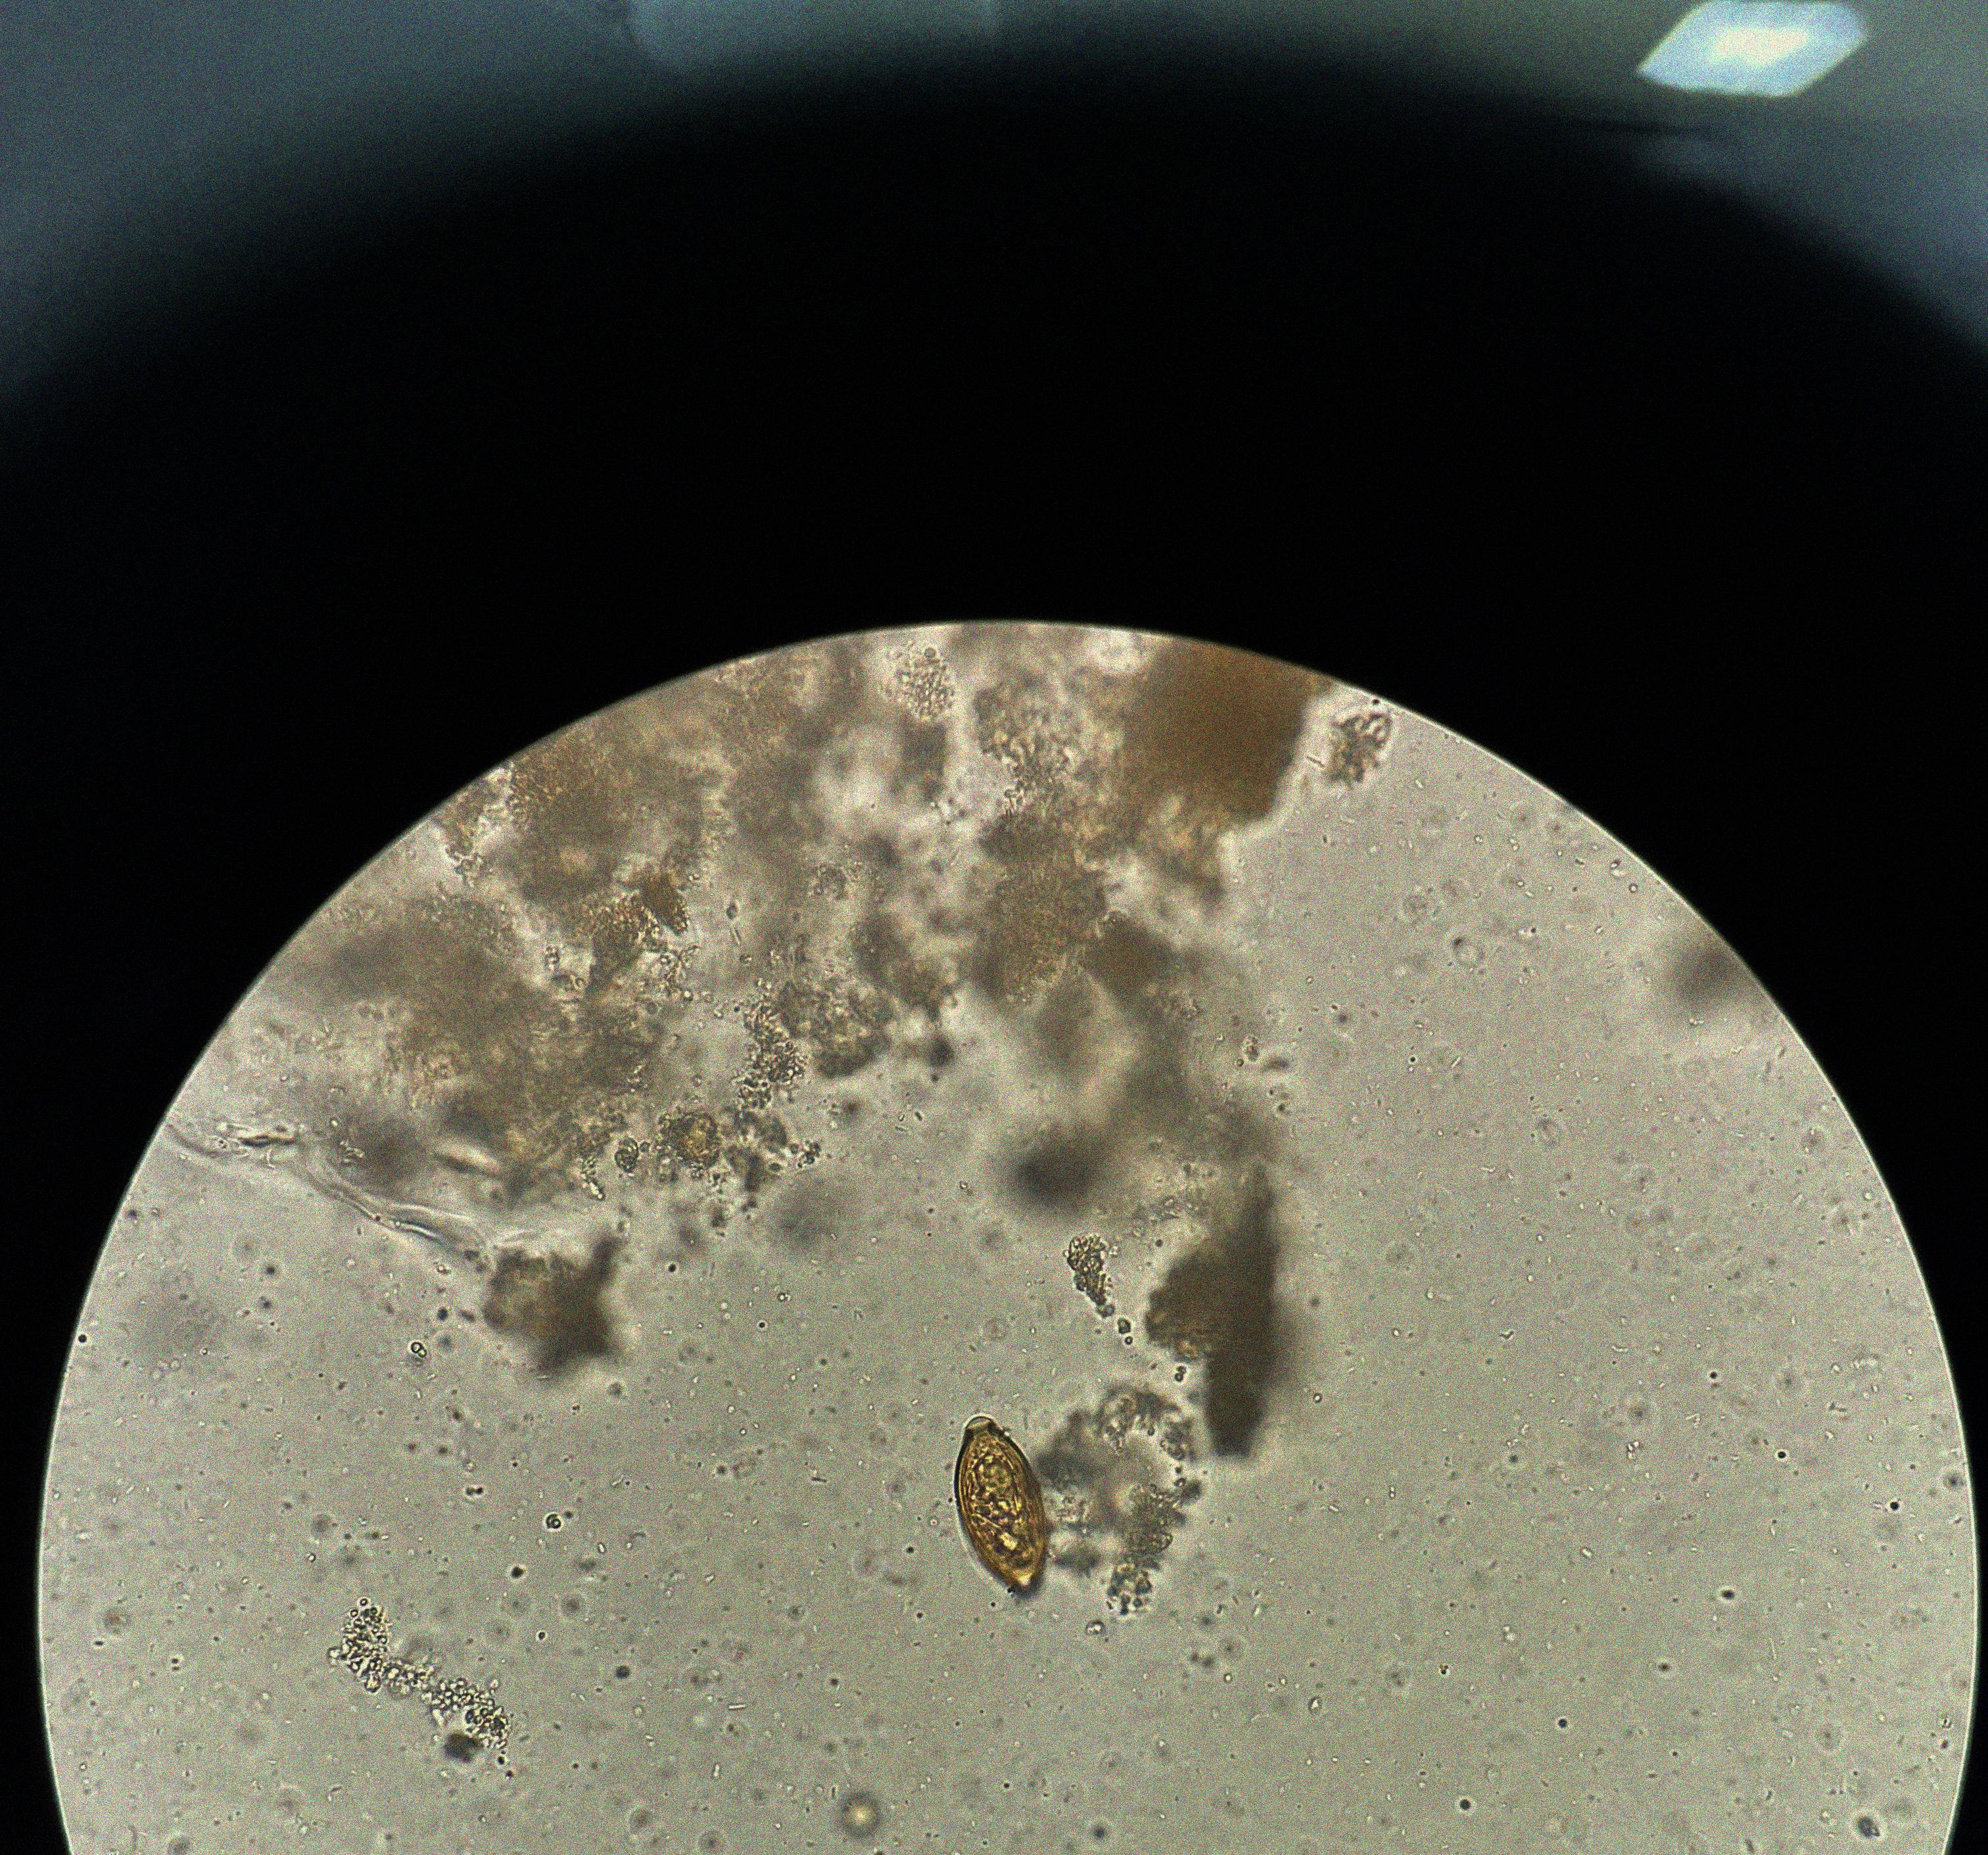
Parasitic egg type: Trichuris trichiura